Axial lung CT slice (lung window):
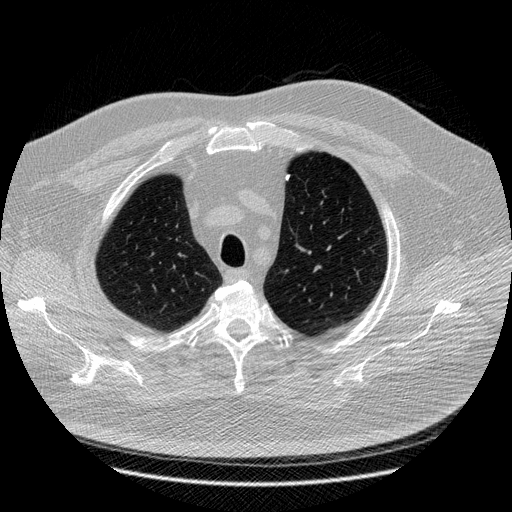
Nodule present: yes
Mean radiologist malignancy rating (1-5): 1